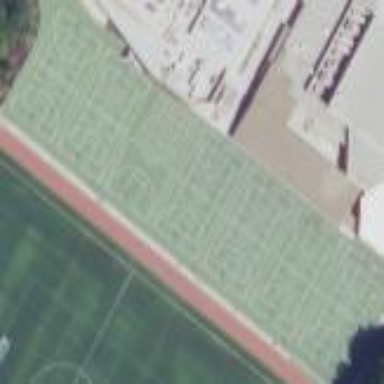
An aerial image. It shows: Basketball court located in leisure land pitch.